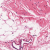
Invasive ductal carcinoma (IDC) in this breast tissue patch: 0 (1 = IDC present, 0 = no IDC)